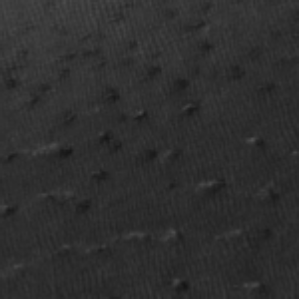
Label: frost